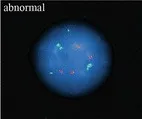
B; FISH analysis of the second clone using dual fusion IGH;BCL2 probe (green/red). Black and white image for IGH signal shows 8 loci indicating that all IGH sequences are rearranged and present on derivative chromosomes 14, 18, and 19. Black and white image for BCL2 signal shows 6 loci which represent two intact and two derivative chromosomes 18, and two derivative chromosomes 14. Merged image shows green IGH signals and red BCL2 signals which overlap in four loci, arrows (two copies of derivative chromosome 14 and two copies of derivative chromosome 18). Right panel, IGH break-apart probe (green/red) signal showing four green and four red foci indicative of the presence of four rearranged IGH loci.
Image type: pathology (fish)